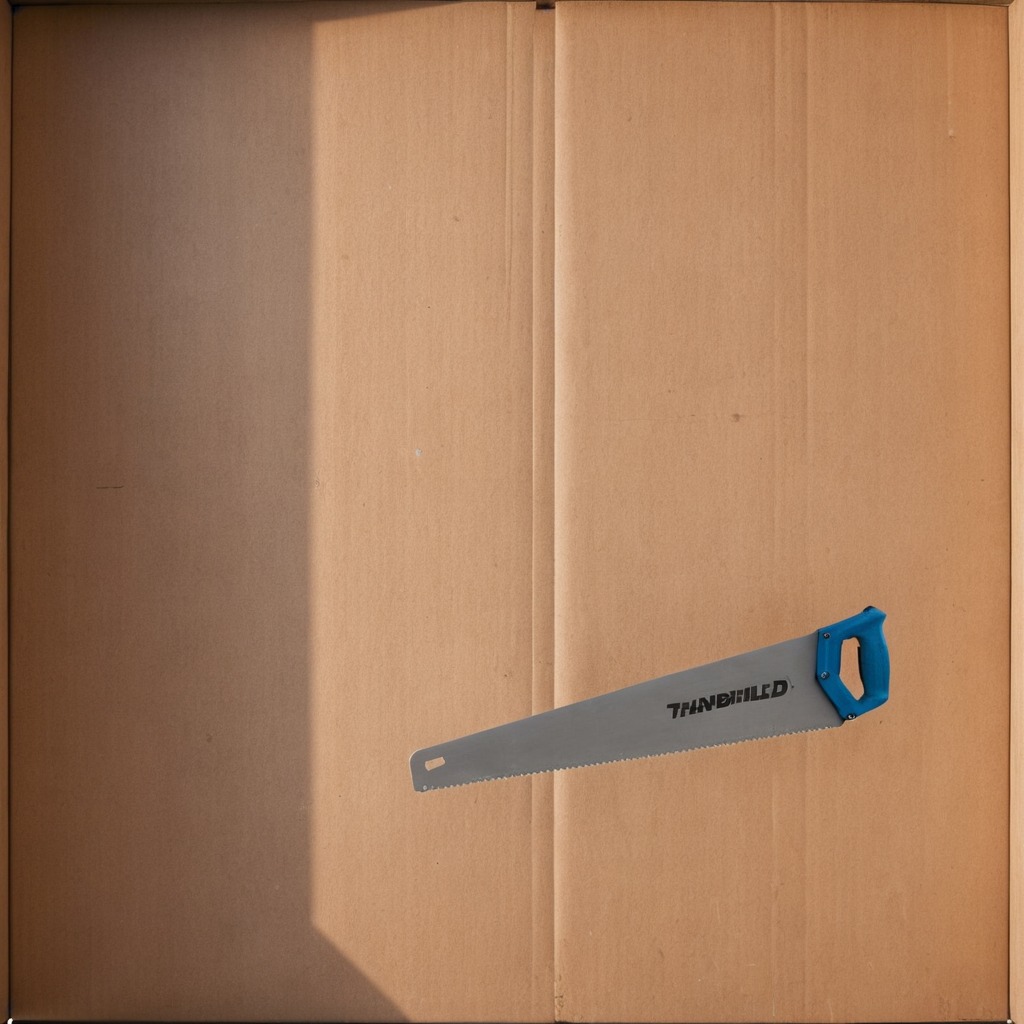
A metal saw is lying on the clean dry cardboard box surface in an outdoor workshop during daytime bright natural light soft shadows slightly creased but